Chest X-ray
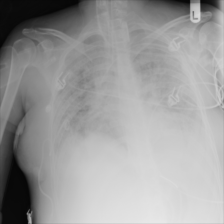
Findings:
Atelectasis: negative
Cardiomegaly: negative
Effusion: negative
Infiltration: negative
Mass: negative
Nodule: negative
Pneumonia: negative
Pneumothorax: negative
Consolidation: negative
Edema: negative
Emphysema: negative
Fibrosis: negative
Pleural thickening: negative
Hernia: negative